Question: How can i make the XAxis in achartEngine format correctly? I would like it to have only the date value spaced correctly in the X-Axis with date values but i can't seem to get it work correctly.
this is what i have tried:
'''
XYMultipleSeriesDataset dataset = new XYMultipleSeriesDataset();
dataset.addSeries(series);
XYMultipleSeriesRenderer mRenderer = new XYMultipleSeriesRenderer();
mRenderer.setBackgroundColor(Color.BLACK);
mRenderer.setApplyBackgroundColor(true);
mRenderer.setGridColor(Color.LTGRAY);
mRenderer.setXLabels(0);
// mRenderer.setMargins(new int[]{0, 20, 0, 0});
XYSeriesRenderer renderer = new XYSeriesRenderer();
//renderer.setDisplayChartValuesDistance(1);
renderer.setColor(Color.GREEN);
mRenderer.setXLabels(10);
if(date_value.length < 10){ //date_value is a large array of dates for the X-Axis
for(int i = 0; i < date_value.length; i++){
mRenderer.addXTextLabel(i+1, date_value[i]);
}
}
else if(date_value.length > 10){
int mod = date_value.length % 10;
int add_mod = mod;
int last = date_value.length;
mRenderer.addXTextLabel(0, date_value[0]);
for(int i=0; i < 10; i++){
mRenderer.addXTextLabel(i, date_value[mod]);
mod+=add_mod;
}
mRenderer.setXLabelsAngle(90);
//mRenderer.addXTextLabel(date_value.length, date_value[last]);
}
/*get the last elements in the array and parse as double to set the maximum range for X*/
Calendar ist = Calendar.getInstance();
Calendar last = Calendar.getInstance();
ist.setTime(formatter.stringToDateReport(date_value[0]));
last.setTime(formatter.stringToDateReport(date_value[date_value.length-1]));
mRenderer.setXAxisMin(ist.get(Calendar.DATE));
mRenderer.setXAxisMax(last.get(Calendar.DATE));
mRenderer.addSeriesRenderer(renderer);
chartView = ChartFactory.getLineChartView(context, dataset, mRenderer);
return chartView;
'''
this is what i get:

as you can see, They are not spaced correctly, they are on the x-axis line and have unwanted values e.g 10, 15, 20.. How can i correct this? Thank you.
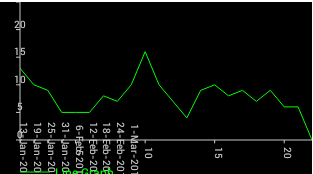
Answer: At first glance you should remove the line
'''
mRenderer.setXLabels(10);
'''
as you want to 'setXLabels(0)' like you have in another line. I think that code tells AChartEngine to try and print 10 labels as well as your text labels.
Edit: You also need to call 'addXTextLabel()' with the parameter of the x position you would like the label to be at. So 'renderer.addXTextLabel(date_value_that_should_have_a_string, date_value_string)'